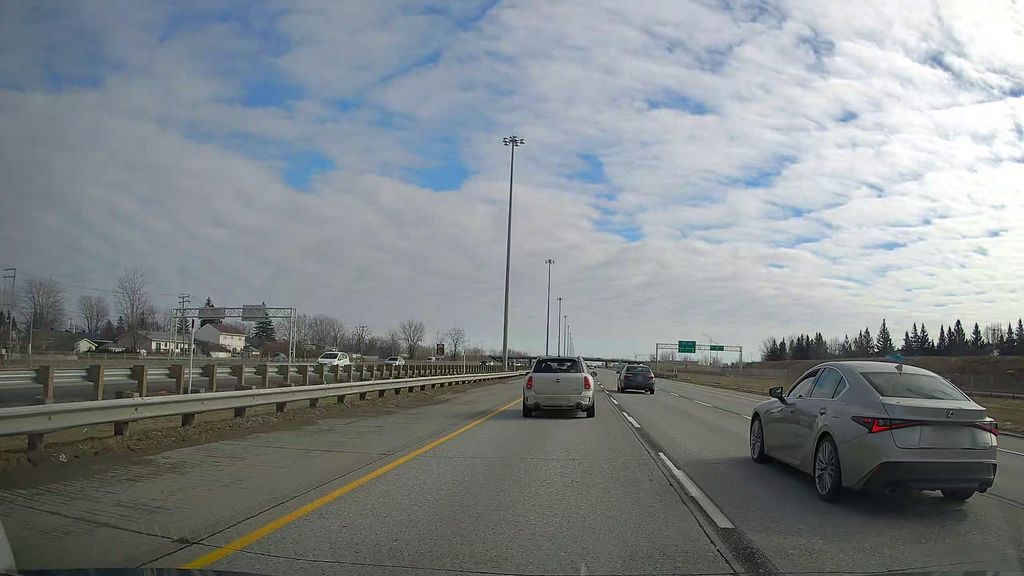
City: montreal